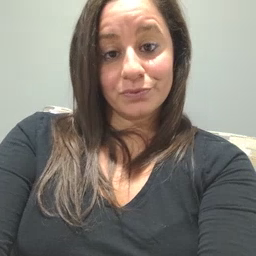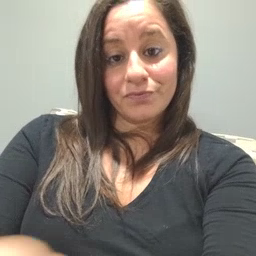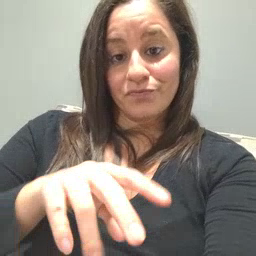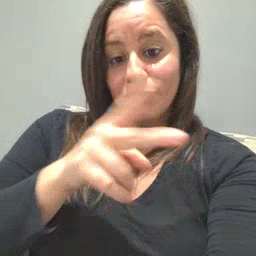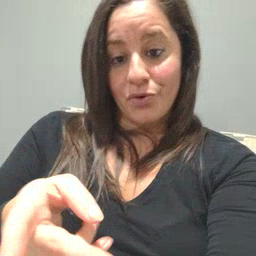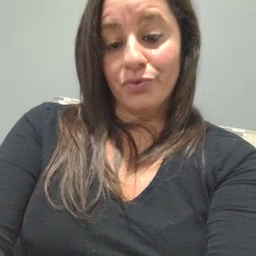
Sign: fall